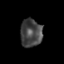
Tissue: skin
Cell type: Epithelial cells
Senescence score: 0.1794
Nuclear area (px): 592
Mean DAPI intensity: 70.078